Question: Count the number of objects in the diagram.
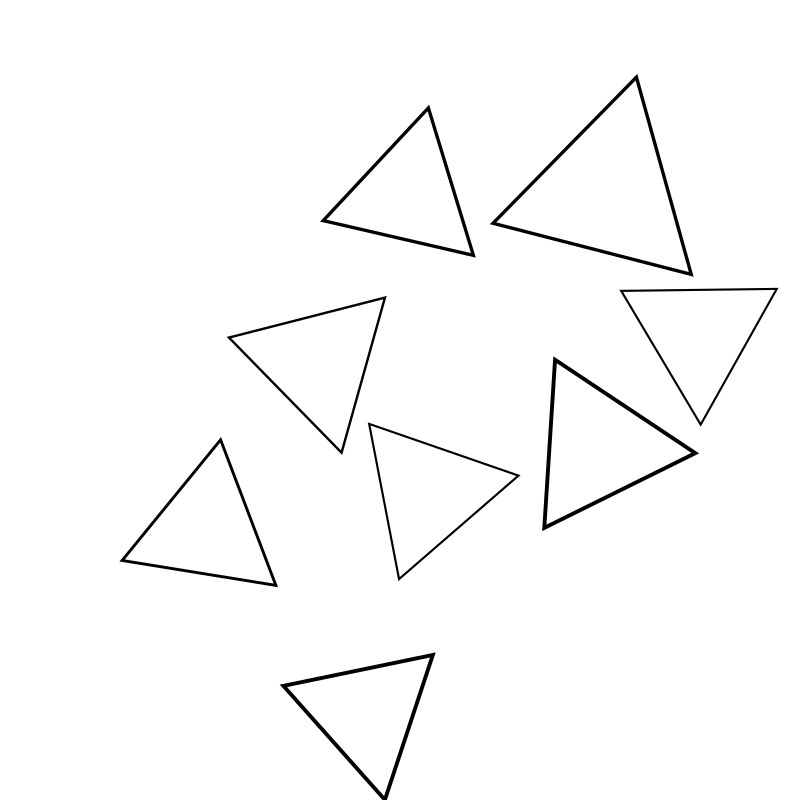
Answer: 8